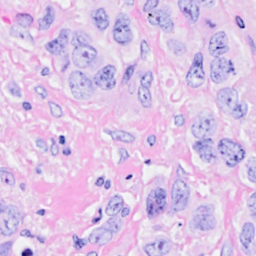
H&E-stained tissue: Breast